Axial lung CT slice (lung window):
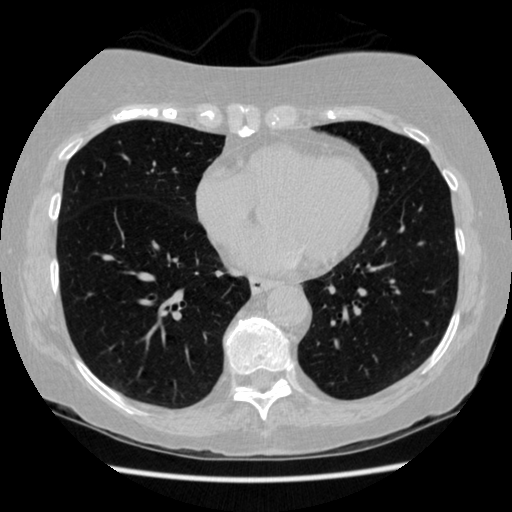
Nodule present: no